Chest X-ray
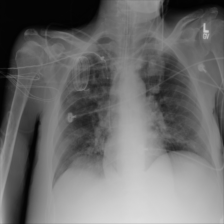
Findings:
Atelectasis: negative
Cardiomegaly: negative
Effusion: negative
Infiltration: positive
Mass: negative
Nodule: negative
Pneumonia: negative
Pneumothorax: negative
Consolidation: negative
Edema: negative
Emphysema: negative
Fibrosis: negative
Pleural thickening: negative
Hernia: negative